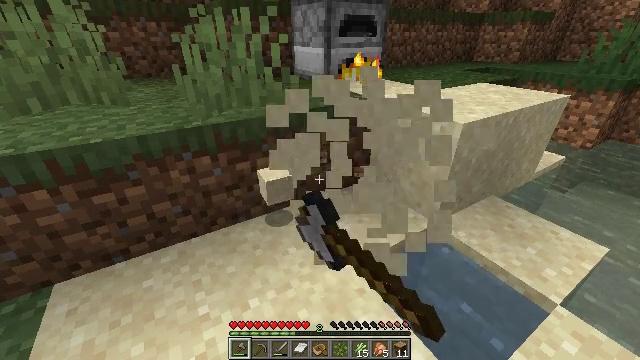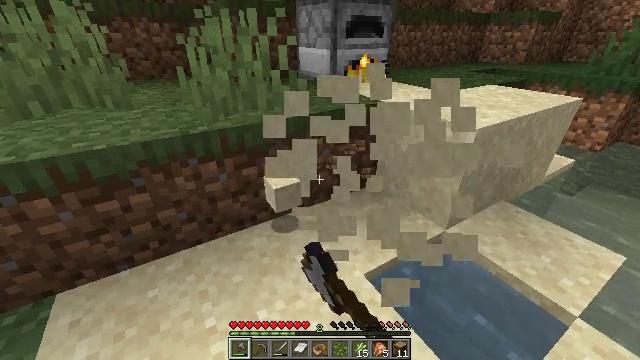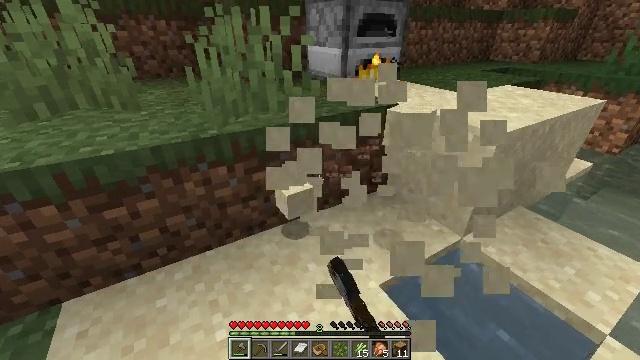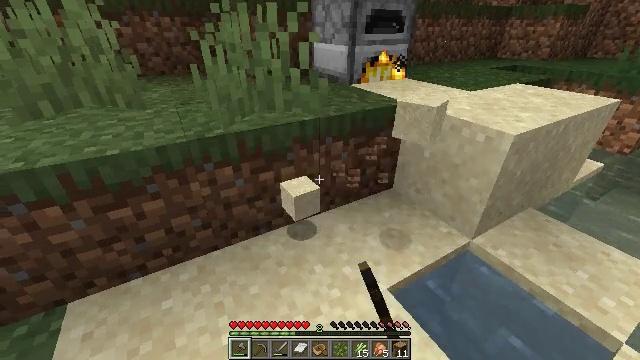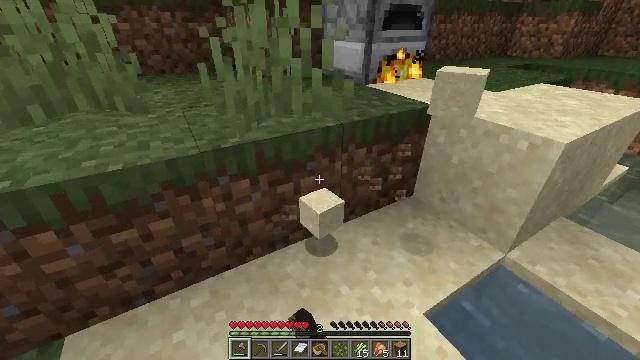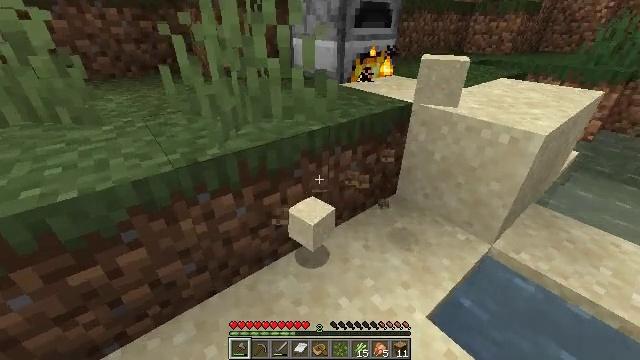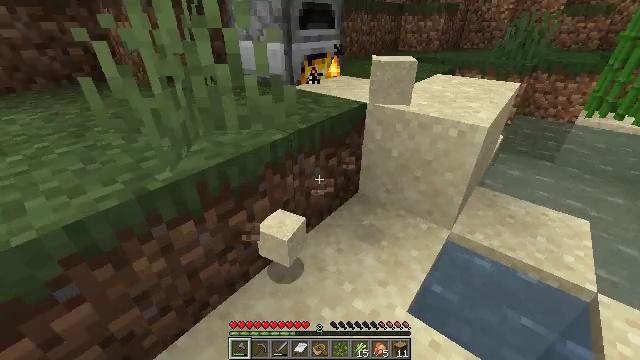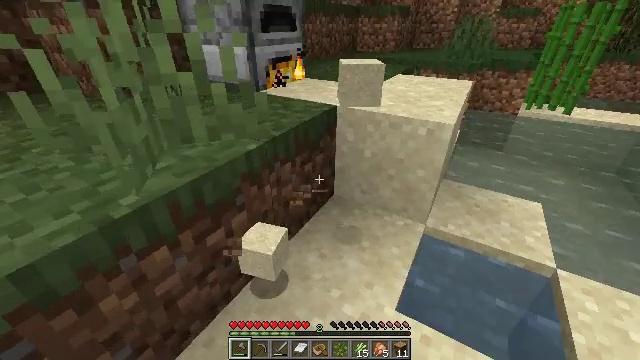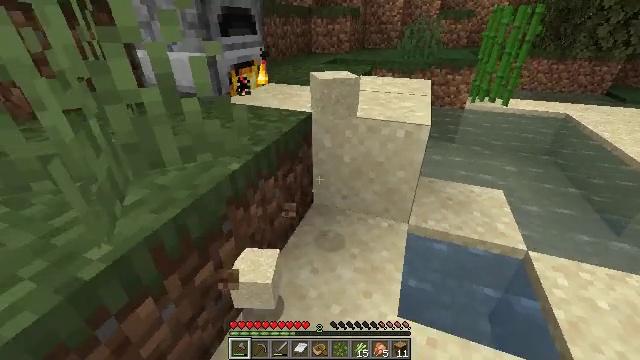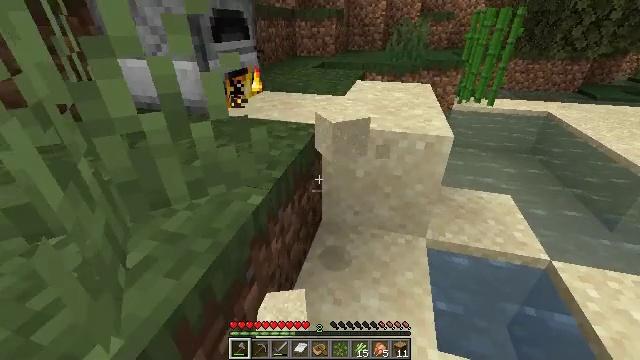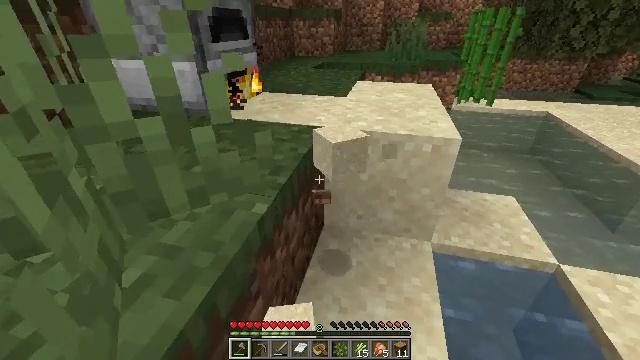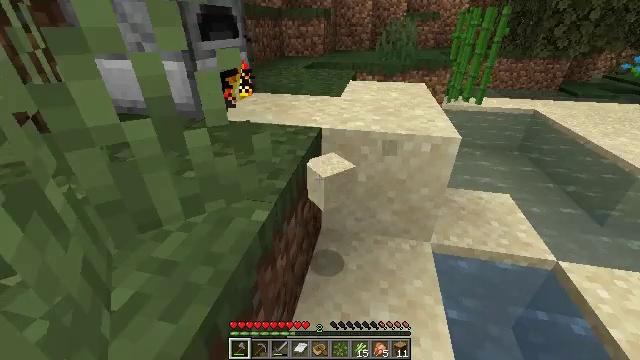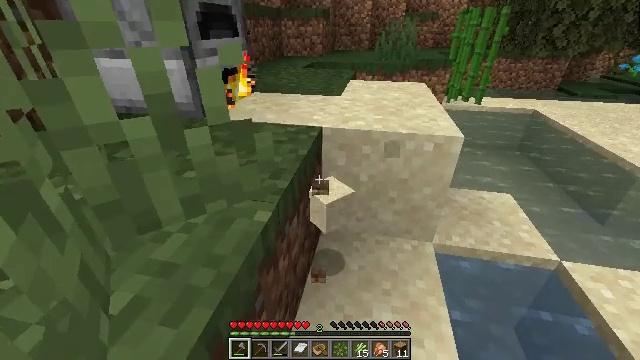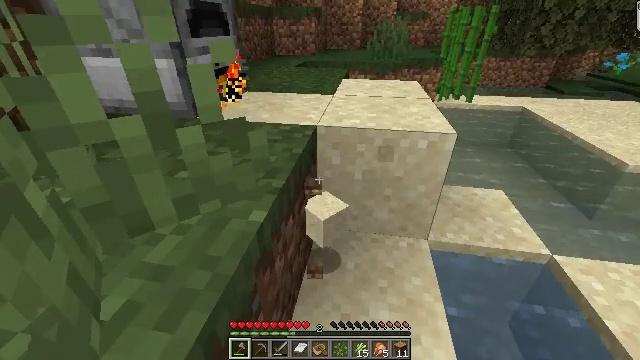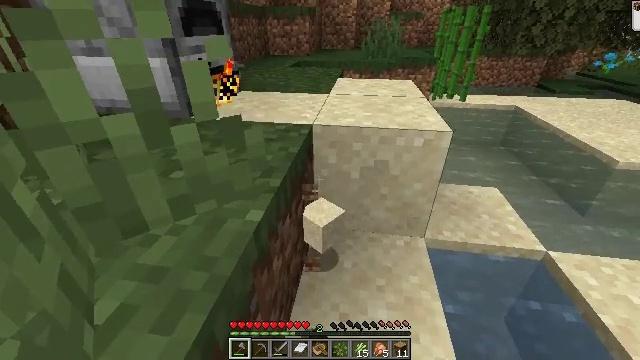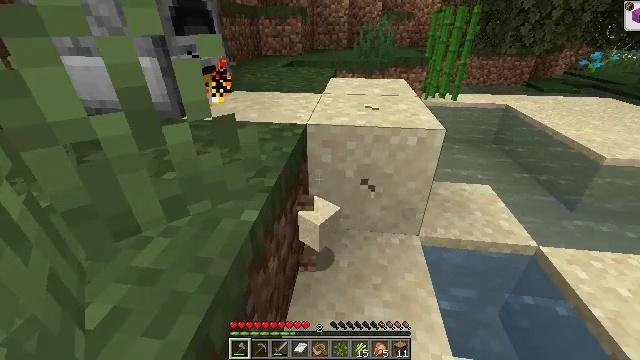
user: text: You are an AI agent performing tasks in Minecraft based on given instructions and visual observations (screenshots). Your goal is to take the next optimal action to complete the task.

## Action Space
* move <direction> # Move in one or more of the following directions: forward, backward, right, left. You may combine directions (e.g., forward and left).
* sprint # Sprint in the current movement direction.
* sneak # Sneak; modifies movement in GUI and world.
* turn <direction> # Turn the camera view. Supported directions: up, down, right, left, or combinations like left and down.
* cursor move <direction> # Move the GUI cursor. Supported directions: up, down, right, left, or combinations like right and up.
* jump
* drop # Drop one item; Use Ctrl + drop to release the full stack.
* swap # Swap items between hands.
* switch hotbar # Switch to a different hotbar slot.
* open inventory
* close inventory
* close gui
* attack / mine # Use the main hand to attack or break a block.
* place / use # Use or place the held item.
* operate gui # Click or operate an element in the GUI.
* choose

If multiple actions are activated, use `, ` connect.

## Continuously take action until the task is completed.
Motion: motion action
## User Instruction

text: Attack the ground to gather sand.
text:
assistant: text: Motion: move forward and move left, attack / mine
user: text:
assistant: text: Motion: move forward and move left, attack / mine
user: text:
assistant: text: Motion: move forward and move left, attack / mine
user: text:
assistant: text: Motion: move forward and move left, attack / mine
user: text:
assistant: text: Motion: move forward and move left, turn right
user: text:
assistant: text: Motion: move forward and move left, turn right
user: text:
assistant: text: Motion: move forward and move left, turn right
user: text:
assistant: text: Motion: move forward and move left, turn right
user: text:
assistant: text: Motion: move forward, turn right, attack / mine
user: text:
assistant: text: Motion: attack / mine
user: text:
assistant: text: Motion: turn right, attack / mine
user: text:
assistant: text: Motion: attack / mine
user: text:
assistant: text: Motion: turn right, attack / mine
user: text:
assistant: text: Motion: turn right, attack / mine
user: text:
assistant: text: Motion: turn right, attack / mine
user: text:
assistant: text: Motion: turn right, attack / mine
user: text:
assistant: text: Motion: turn right, attack / mine
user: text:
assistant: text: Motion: attack / mine
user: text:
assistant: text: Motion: attack / mine
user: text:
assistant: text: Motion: attack / mine
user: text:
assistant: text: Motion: attack / mine
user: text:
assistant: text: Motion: attack / mine
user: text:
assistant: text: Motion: attack / mine
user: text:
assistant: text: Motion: attack / mine
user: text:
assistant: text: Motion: attack / mine
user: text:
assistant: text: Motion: attack / mine
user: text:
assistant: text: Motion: move forward, attack / mine
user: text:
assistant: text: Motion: move forward, attack / mine
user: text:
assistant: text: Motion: move forward, attack / mine
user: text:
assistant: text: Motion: move forward, attack / mine